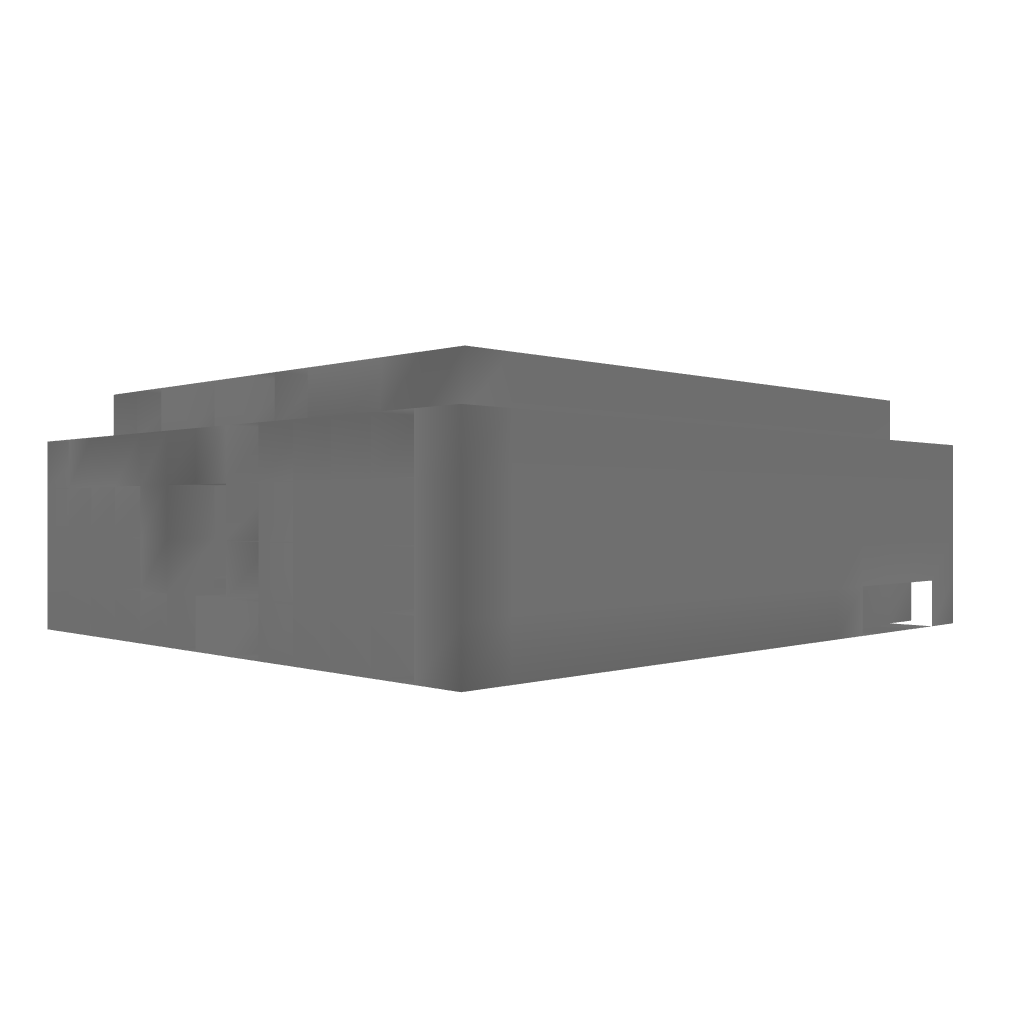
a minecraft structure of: house that is not furnished